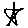
Label: star